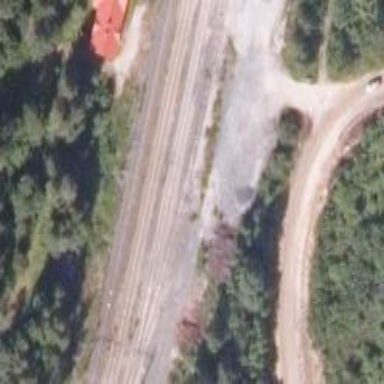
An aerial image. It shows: Wedge is used for the railway derail.